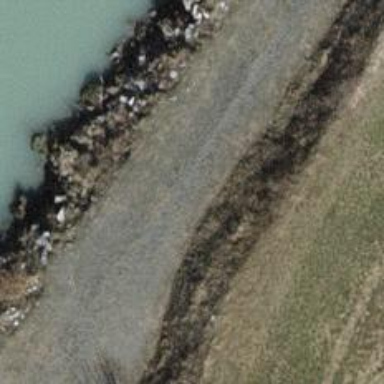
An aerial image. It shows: Grassy track with grade5 tracktype.